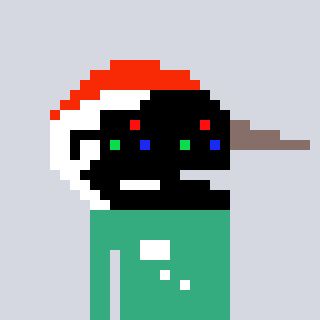
a pixel art character with square black sunglasses, a crane-shaped head and a teal-colored body on a cool background